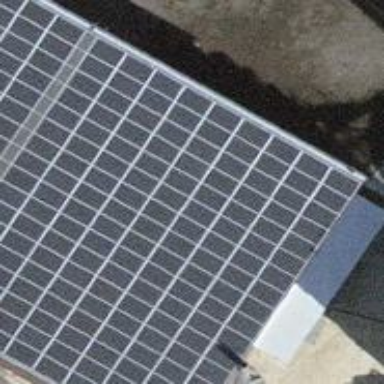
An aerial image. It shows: Solar power generator using photovoltaic method with solar photovoltaic panel types.